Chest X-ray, AP view. Patient: 44 years old, sex M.
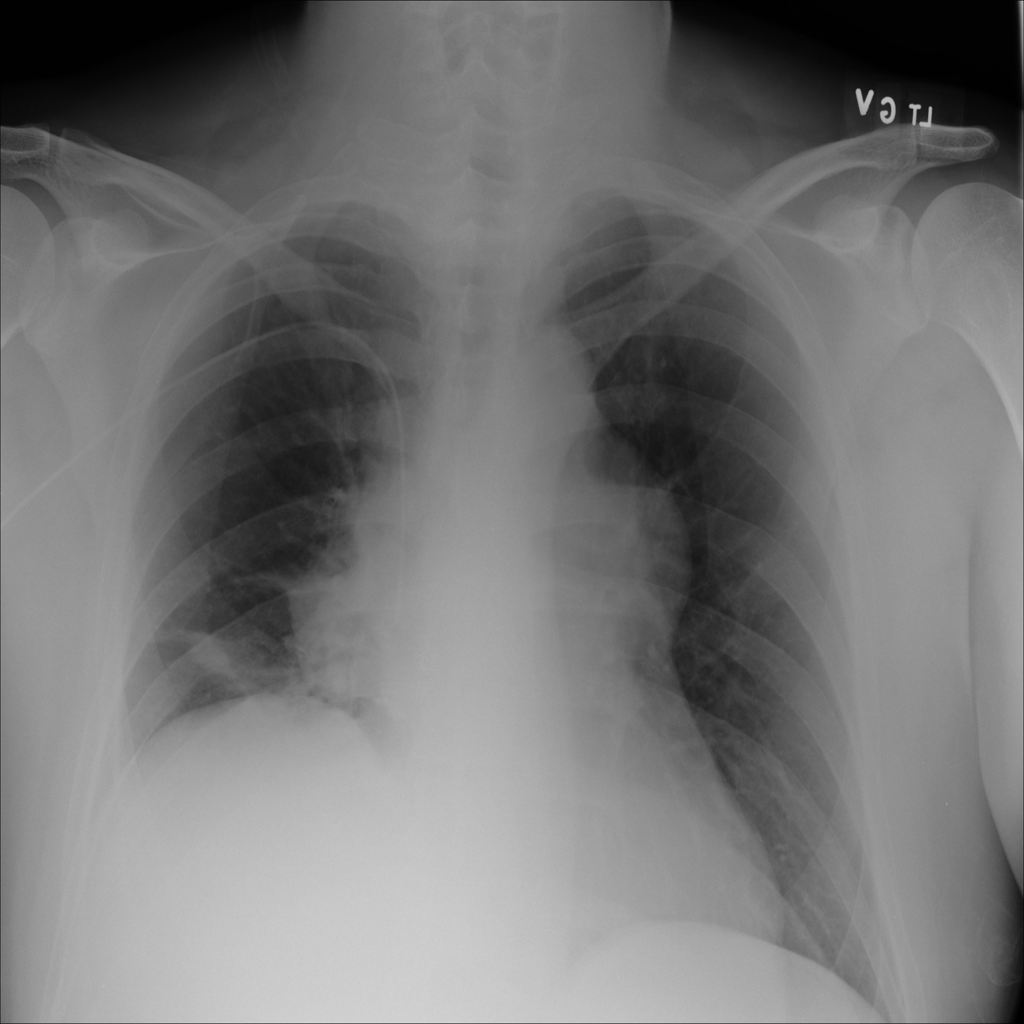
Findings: Atelectasis